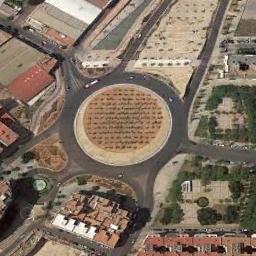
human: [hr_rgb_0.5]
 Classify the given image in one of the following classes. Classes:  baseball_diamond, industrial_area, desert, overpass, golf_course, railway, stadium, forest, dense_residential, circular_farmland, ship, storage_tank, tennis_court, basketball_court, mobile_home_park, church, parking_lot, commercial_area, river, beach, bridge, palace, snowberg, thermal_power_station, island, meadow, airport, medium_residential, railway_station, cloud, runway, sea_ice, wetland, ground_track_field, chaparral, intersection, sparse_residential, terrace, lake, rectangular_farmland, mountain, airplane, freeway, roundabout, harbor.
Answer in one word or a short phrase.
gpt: roundabout